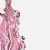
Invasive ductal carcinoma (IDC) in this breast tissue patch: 0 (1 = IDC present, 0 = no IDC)